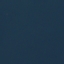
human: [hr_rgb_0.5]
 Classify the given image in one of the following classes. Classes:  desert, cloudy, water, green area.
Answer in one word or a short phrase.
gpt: water